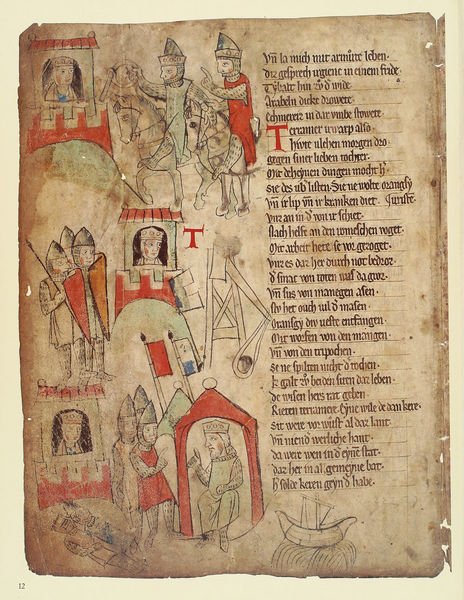
Titel: Willehalm - Handschrift
Künstler: Wolfram von Eschenbach
Standort: Herstellungsort: Quedlinburg (EU - D - Sachsen-Anhalt)
Institution: München, Bayerische Staatsbibliothek
Schlagwörter: rot, alt, bibel, boot, pferd, schrift, bilder, brauen, schild, buch, seite, helm, fräulein, ritter, rüstung, buchseite, mittelalter, handschrift, burgen, bider, 1500, internet